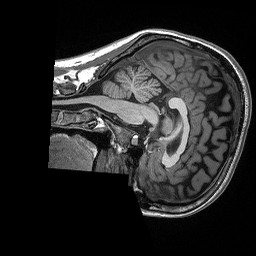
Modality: T1w
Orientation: sagittal
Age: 23
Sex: female
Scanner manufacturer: siemens
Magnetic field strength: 3 T
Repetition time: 2.3 s
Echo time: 0.00298 s